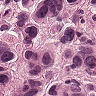
Metastatic tissue present: yes